Field crop: maize
Growth stage: 2
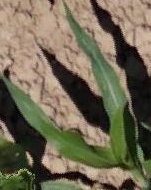
Species: maize